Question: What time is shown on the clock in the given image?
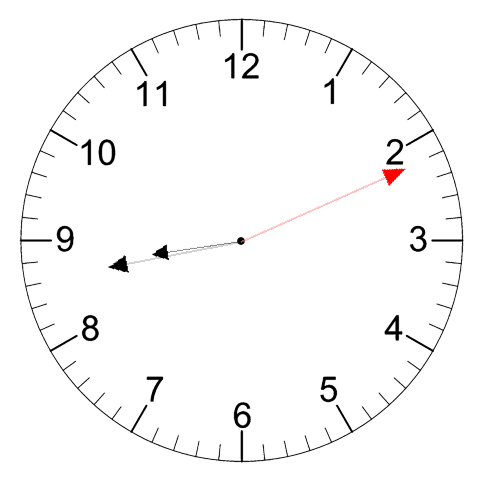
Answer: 08:43:11